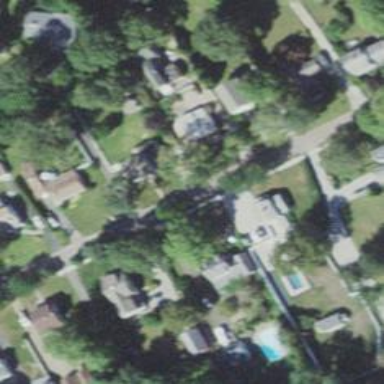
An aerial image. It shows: Residential driveway designated as service road.